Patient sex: M
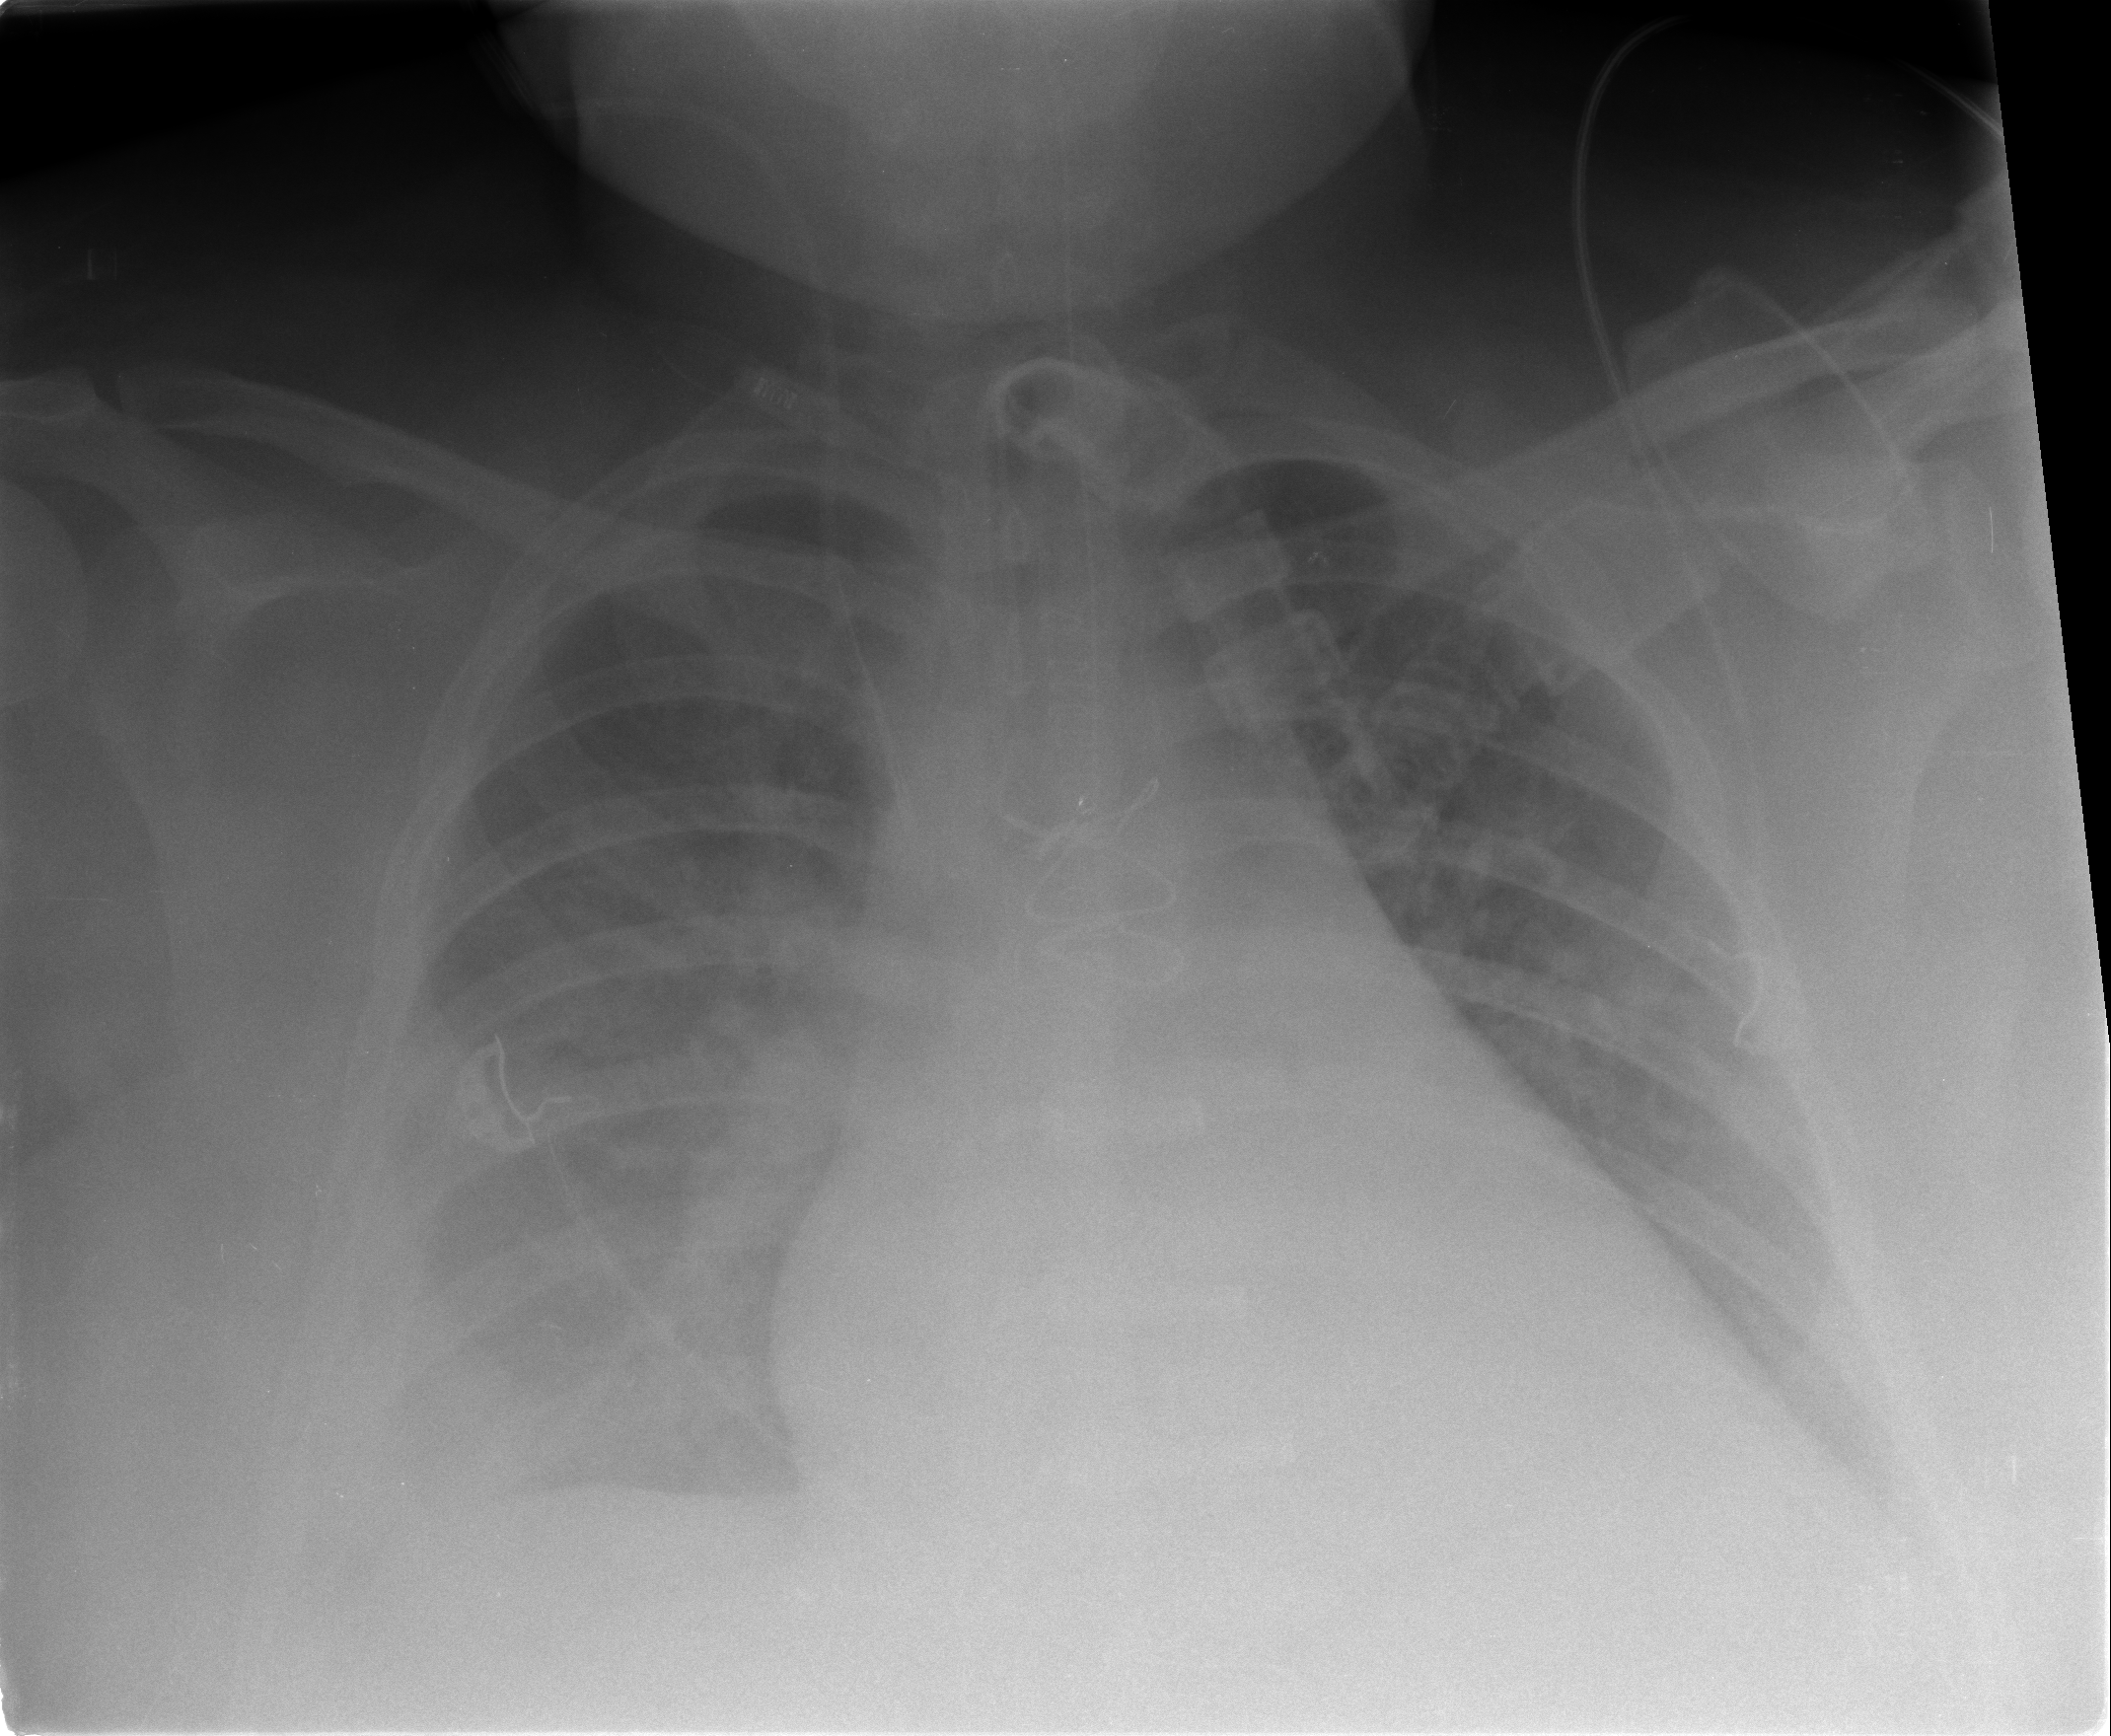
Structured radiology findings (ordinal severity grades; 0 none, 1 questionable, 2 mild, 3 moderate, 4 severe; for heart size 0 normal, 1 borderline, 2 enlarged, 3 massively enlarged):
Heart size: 2
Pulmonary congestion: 1
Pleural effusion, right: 2
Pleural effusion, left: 1
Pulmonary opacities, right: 1
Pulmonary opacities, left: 1
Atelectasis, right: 2
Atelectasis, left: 2